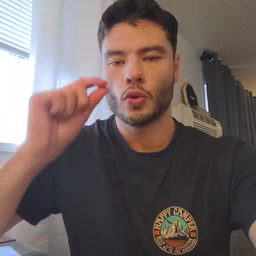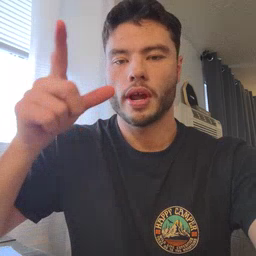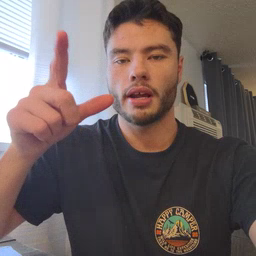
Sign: awake